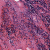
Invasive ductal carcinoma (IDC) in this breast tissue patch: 0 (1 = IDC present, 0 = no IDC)